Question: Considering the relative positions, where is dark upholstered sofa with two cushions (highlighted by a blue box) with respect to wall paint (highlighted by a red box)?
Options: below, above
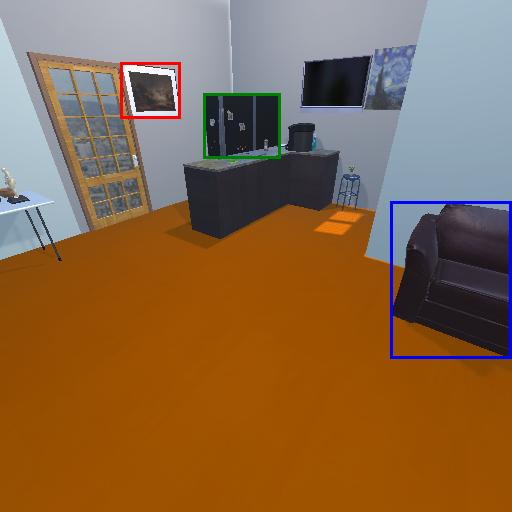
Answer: below